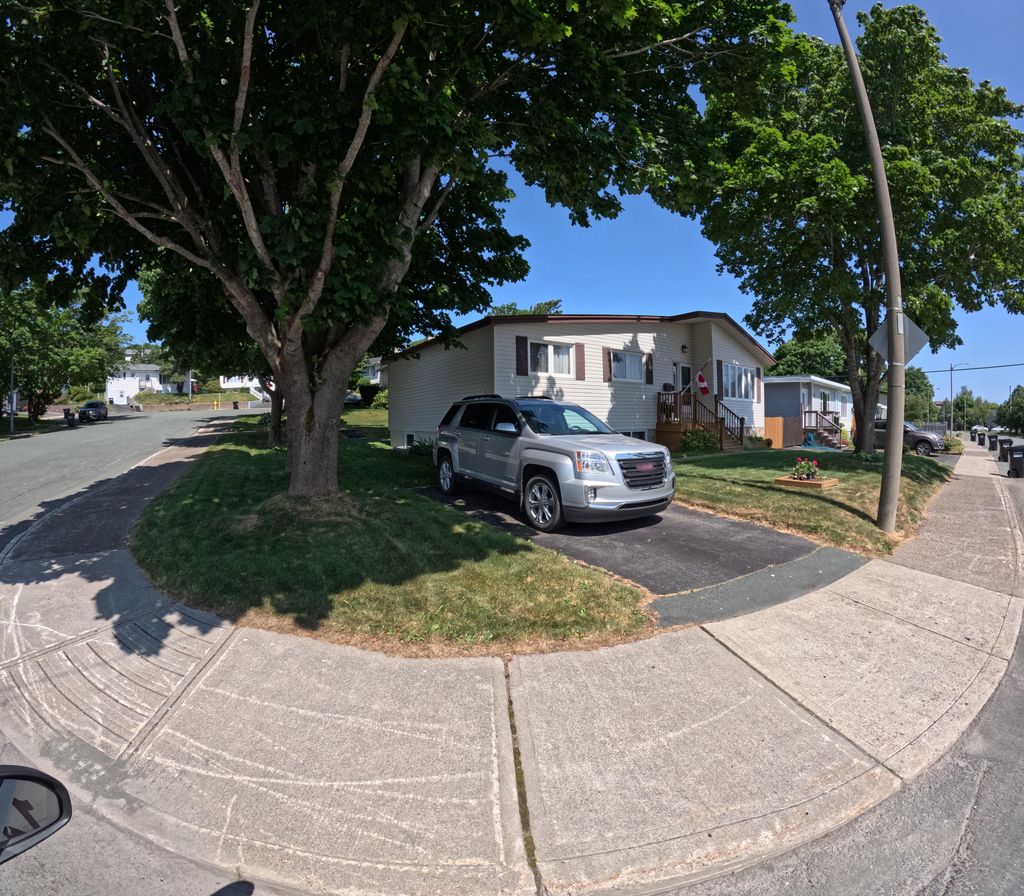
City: st_johns